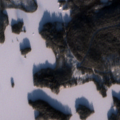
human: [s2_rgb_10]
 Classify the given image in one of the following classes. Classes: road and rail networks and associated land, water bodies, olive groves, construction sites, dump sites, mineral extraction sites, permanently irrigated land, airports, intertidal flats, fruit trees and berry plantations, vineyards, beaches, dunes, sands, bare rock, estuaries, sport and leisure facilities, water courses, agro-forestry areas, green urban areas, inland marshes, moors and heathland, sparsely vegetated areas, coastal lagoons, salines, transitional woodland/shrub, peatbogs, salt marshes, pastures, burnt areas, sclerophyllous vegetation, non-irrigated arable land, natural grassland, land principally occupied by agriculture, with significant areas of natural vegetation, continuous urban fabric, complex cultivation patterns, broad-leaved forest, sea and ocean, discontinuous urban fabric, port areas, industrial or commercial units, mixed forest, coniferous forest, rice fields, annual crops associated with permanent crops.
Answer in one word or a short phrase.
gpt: coniferous forest, water bodies